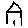
Label: house